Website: bh-photo
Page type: billing-address
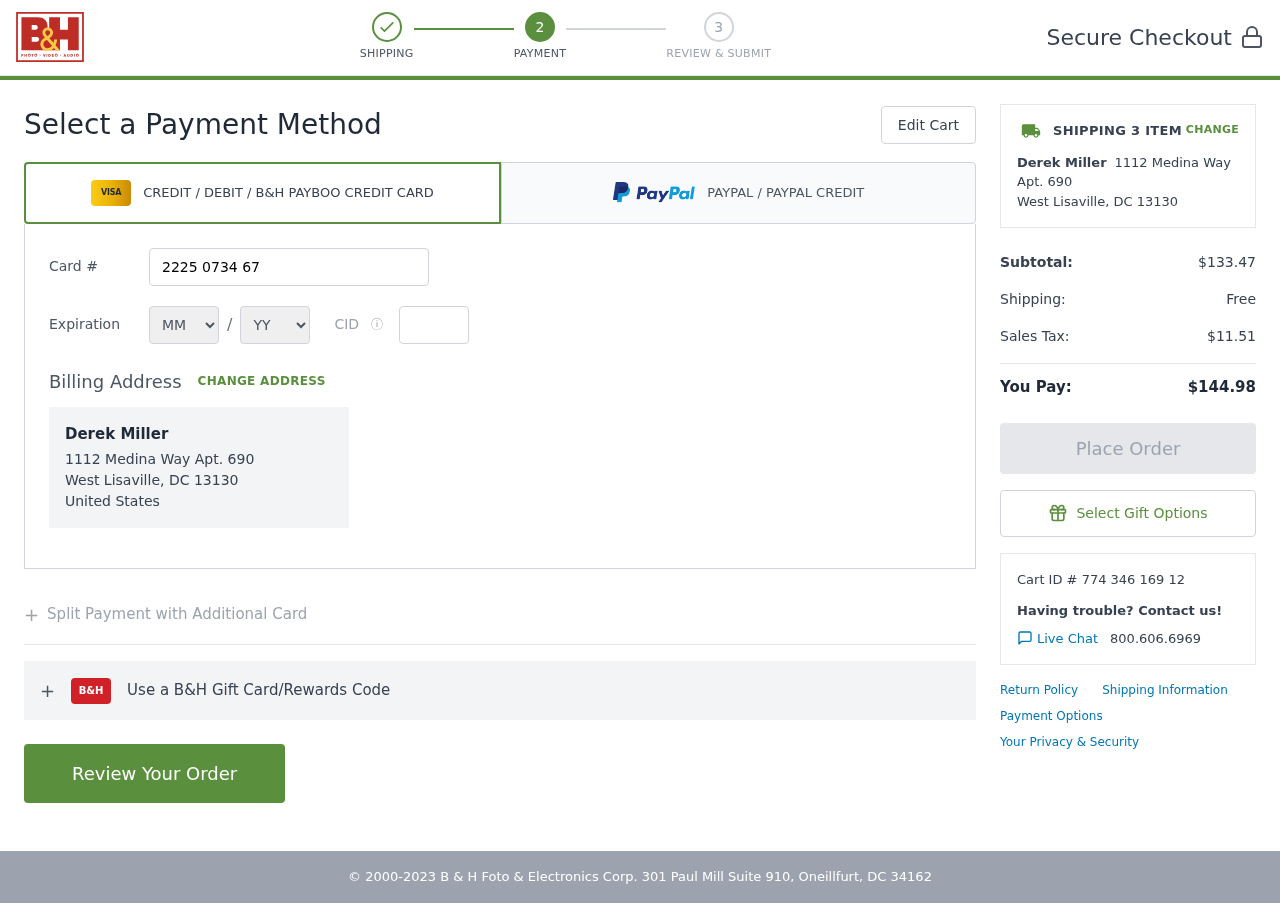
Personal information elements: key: PII_CARD_CVV
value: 485
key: PII_CARD_EXPIRY_MONTH
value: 07
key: PII_CARD_EXPIRY_YEAR
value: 30
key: PII_CARD_NUMBER
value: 2225 0734 6764 5695
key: PII_CITY_STATE_ZIP
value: West Lisaville, DC 13130
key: PII_COUNTRY
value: United States
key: PII_FULLNAME
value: Derek Miller
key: PII_STREET
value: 1112 Medina Way Apt. 690
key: PII_FULLNAME2
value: Derek Miller
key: PII_CITY
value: West Lisaville
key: PII_STATE
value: DC
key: PII_STATE_ABBR
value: DC
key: PII_POSTCODE
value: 13130
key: PII_POSTCODE_FULL
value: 13130
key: PII_CITY_STATE
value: West Lisaville, DC
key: PII_POSTCODE_NUMERIC
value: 13130
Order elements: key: ORDER_NUM_ITEMS
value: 3
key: ORDER_SUBTOTAL
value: $133.47
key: ORDER_SHIPPING_COST
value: Free
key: ORDER_TAX
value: $11.51
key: ORDER_TOTAL
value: $144.98
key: ORDER_ID
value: Cart ID # 774 346 169 12